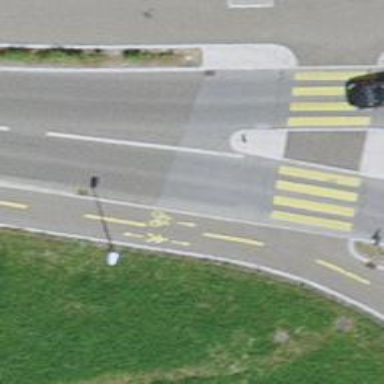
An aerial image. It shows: Primary highway with cycle track on the right.